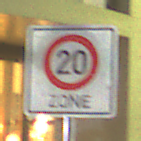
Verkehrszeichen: BeginnZone20
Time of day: Night
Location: Outdoor (Urban)
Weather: PartlyCloudy
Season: NotSpecified
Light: Artificial